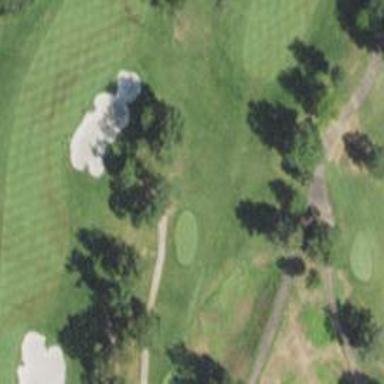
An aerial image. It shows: Pathway for golfing.